Interaction volume radius: 5 \u00c5
Interaction volume height: 35 \u00c5
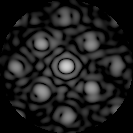
Disorder parameter: 0.3465